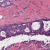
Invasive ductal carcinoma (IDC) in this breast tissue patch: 0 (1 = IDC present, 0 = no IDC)